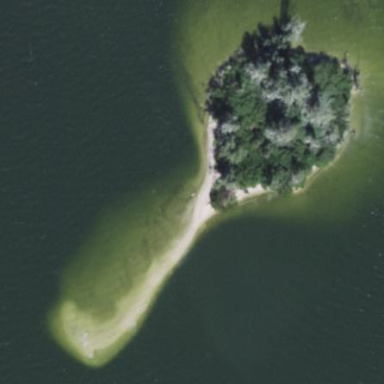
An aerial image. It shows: Islet.